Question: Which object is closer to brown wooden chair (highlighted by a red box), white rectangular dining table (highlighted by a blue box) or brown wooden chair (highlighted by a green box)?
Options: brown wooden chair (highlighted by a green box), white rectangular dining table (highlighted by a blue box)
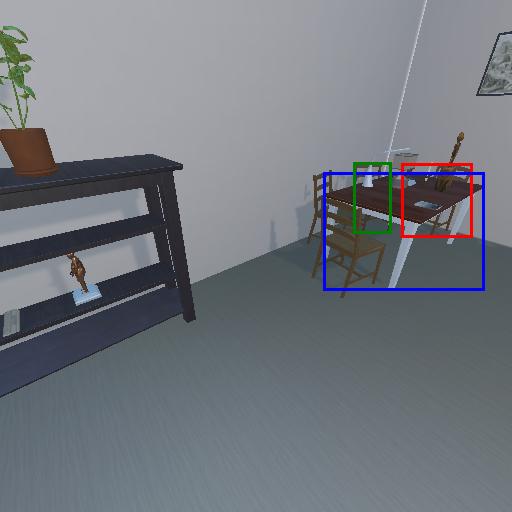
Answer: brown wooden chair (highlighted by a green box)